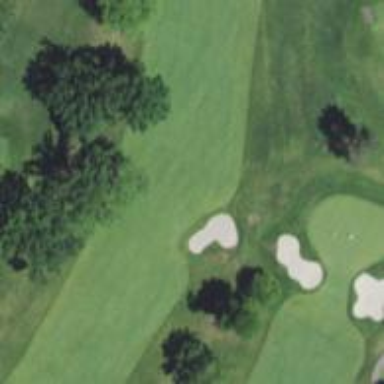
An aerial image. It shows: View of golf hole.